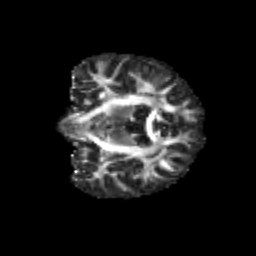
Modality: FA
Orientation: coronal
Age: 11
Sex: male
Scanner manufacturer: siemens
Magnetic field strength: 3 T
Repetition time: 3.8 s
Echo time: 0.07 s